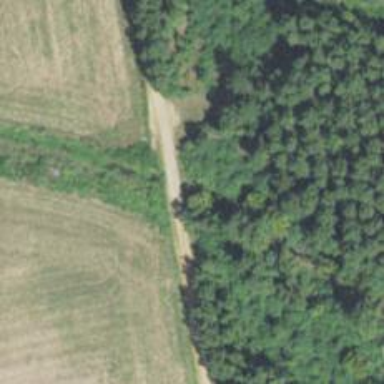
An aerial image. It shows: Culvert tunnel.